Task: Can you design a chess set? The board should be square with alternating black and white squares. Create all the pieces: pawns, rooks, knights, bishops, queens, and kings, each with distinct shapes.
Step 2878:
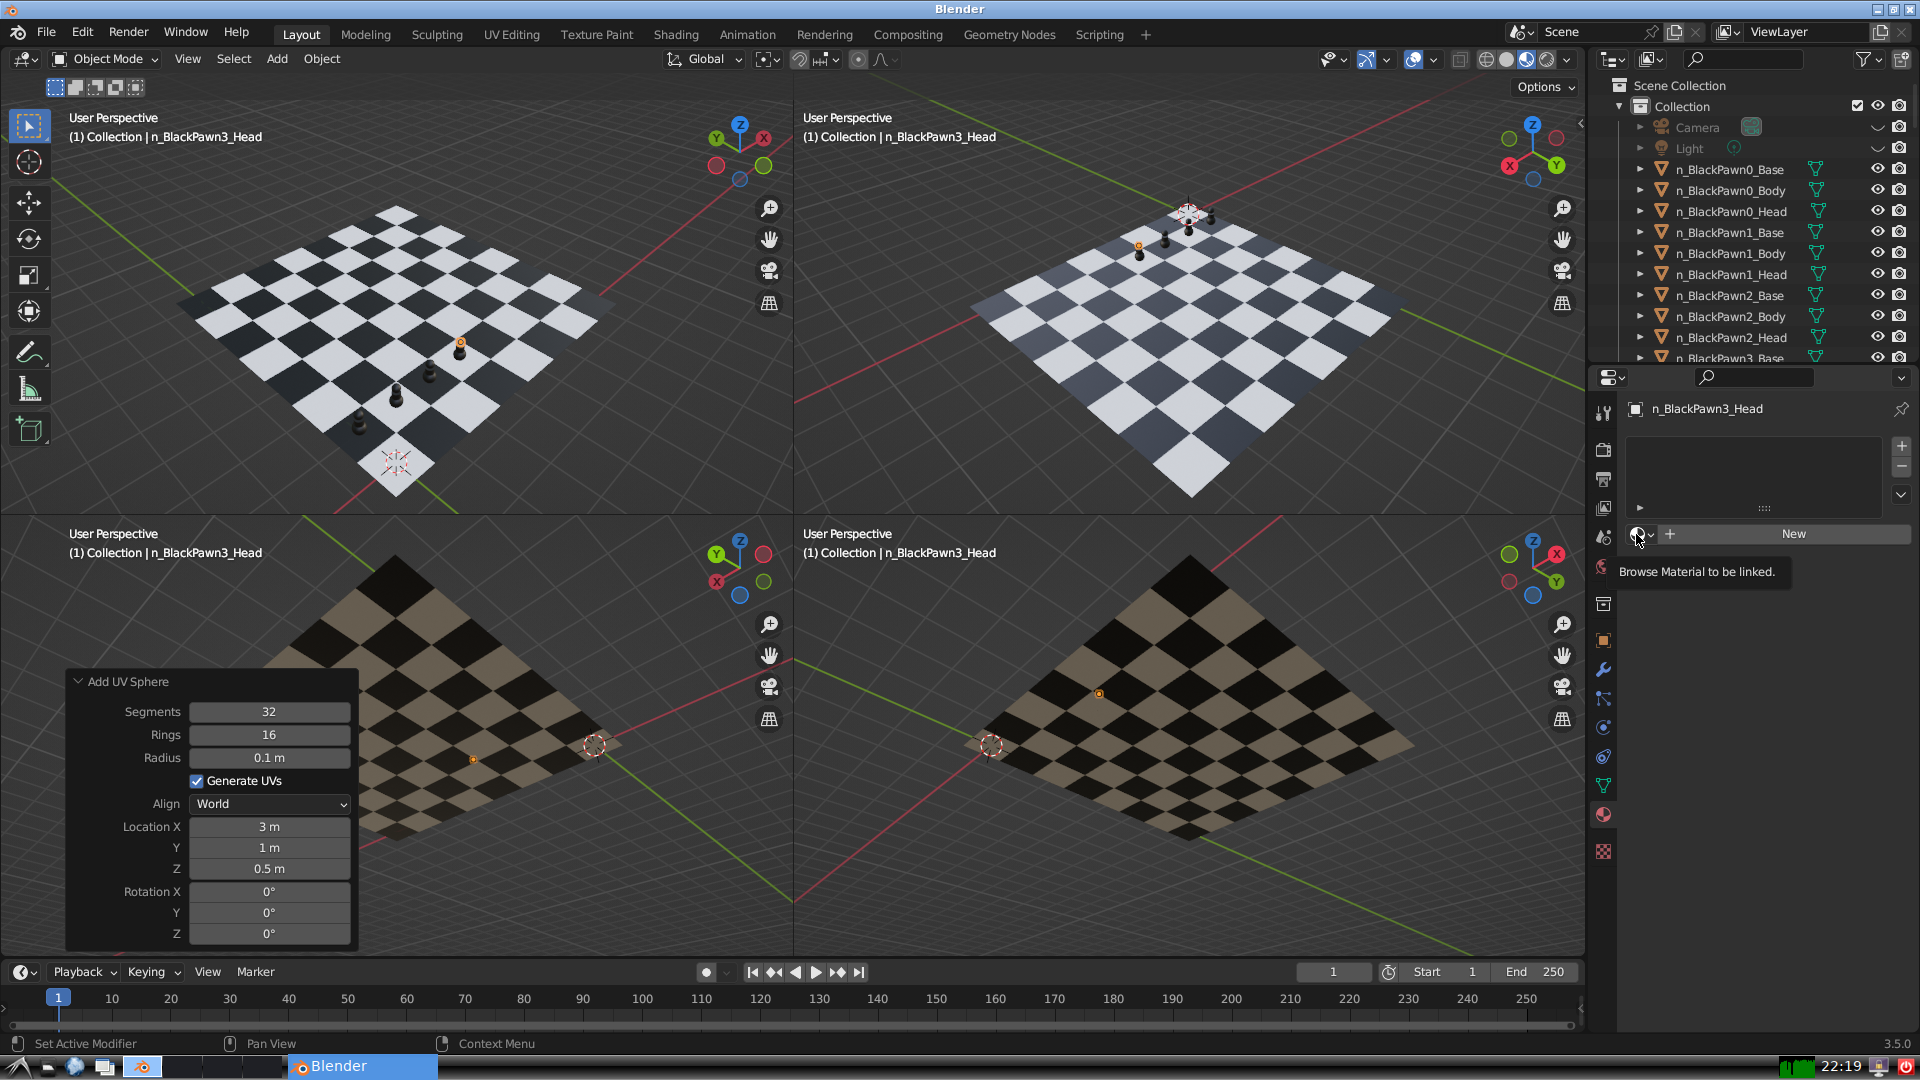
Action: click: no